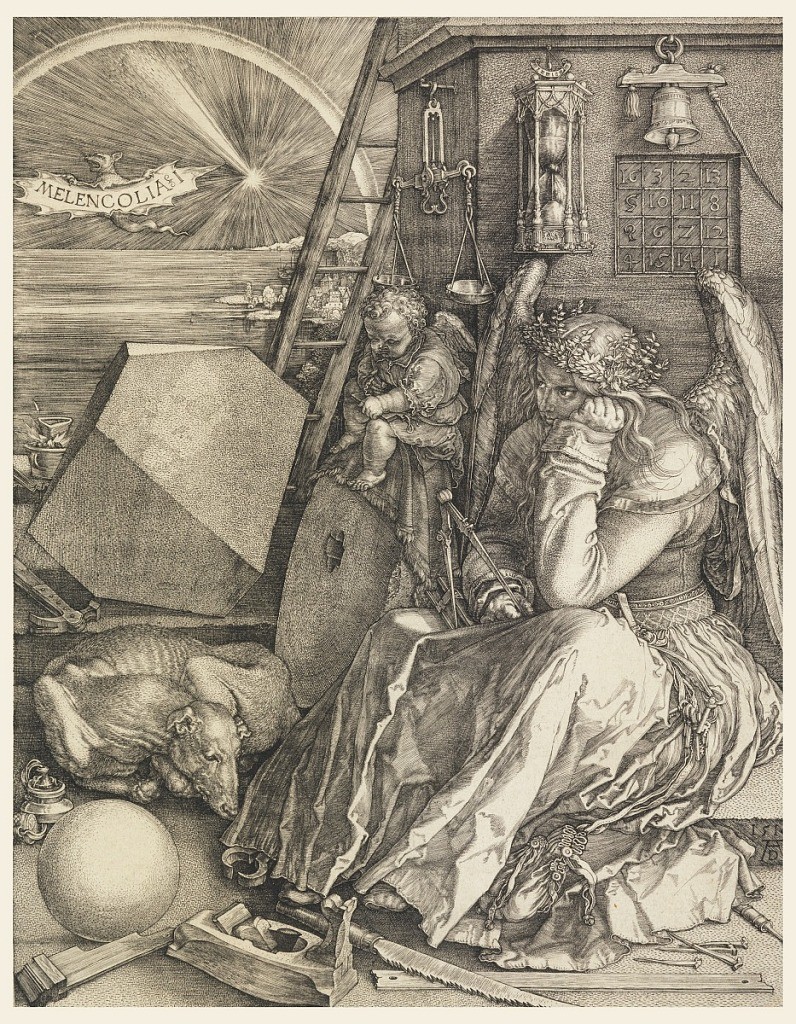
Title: Melencolia I
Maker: Albrecht Dürer, German, 1471–1528
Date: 1514
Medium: Engraving on off-white laid paper
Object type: Print
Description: The winged figure of a woman, dressed in a long robe, is seated at right; she rests her head on her left hand and holds a compass in her right. A winged genius is seated beside her, writing on a tablet. Behind them is a square tower that displays a scale, an hourglass, a bell and a magic square. The foreground is littered with various instruments related to carpentry and construction: a saw, a plane, a hammer and nails and lengths of wood. At left, a dog sleeps curled between a sphere and a polyhedron. In the distance, in front of a sunset and rainbow over the sea, a bat flies, the word "Melencolia I" engraved across its outstreched wings. Monogram of Dürer and date 1541, lower right.